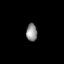
Tissue: lung
Cell type: Endothelial cells
Senescence score: 0.5805
Nuclear area (px): 193
Mean DAPI intensity: 141.218